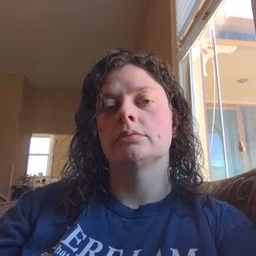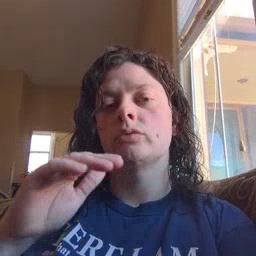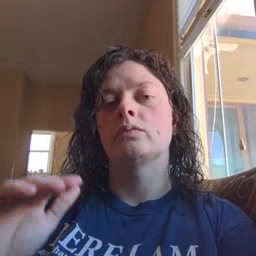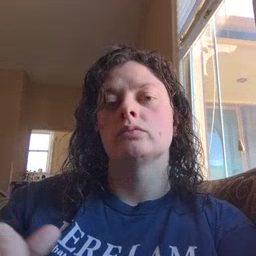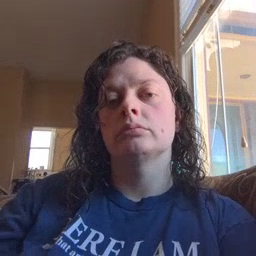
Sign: child